Question: I want to show spinner with static small label above it how it can be possible
seen one of the popular app want to show same like it.
Here is my image, red marked one is the spinner with gray colored text above it which does not changes
'android:prompt'

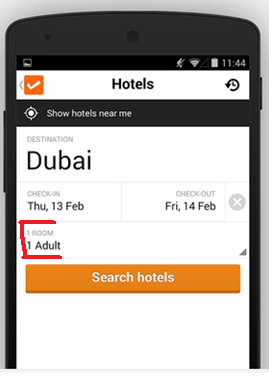
Answer: for this you will have to create custom spinner:
layout of spinner according to your need name it as 'custom_spinner':
'''
<RelativeLayout xmlns:android="http://schemas.android.com/apk/res/android"
android:layout_width="fill_parent"
android:layout_height="wrap_content">
<TextView
android:id="@+id/tVStaticSmallLabel"
android:layout_width="wrap_content"
android:layout_height="wrap_content"
android:text="static text"
android:textColor="#777777"
android:textSize="22px" />
<TextView
android:id="@+id/tVMainText"
android:layout_width="wrap_content"
android:layout_height="wrap_content"
android:layout_below="@+id/tVStaticSmallLabel"
android:layout_marginTop="5dip"
android:text="your changing text" />
</RelativeLayout>
'''
in activity give this layout to the spinner:
'''
Spinner mySpinner = (Spinner) findViewById(R.id.yourSpinner);
mySpinner.setAdapter(new MyAdapter(this, R.layout.custom_spinner,
spinnerValues));
'''